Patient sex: M
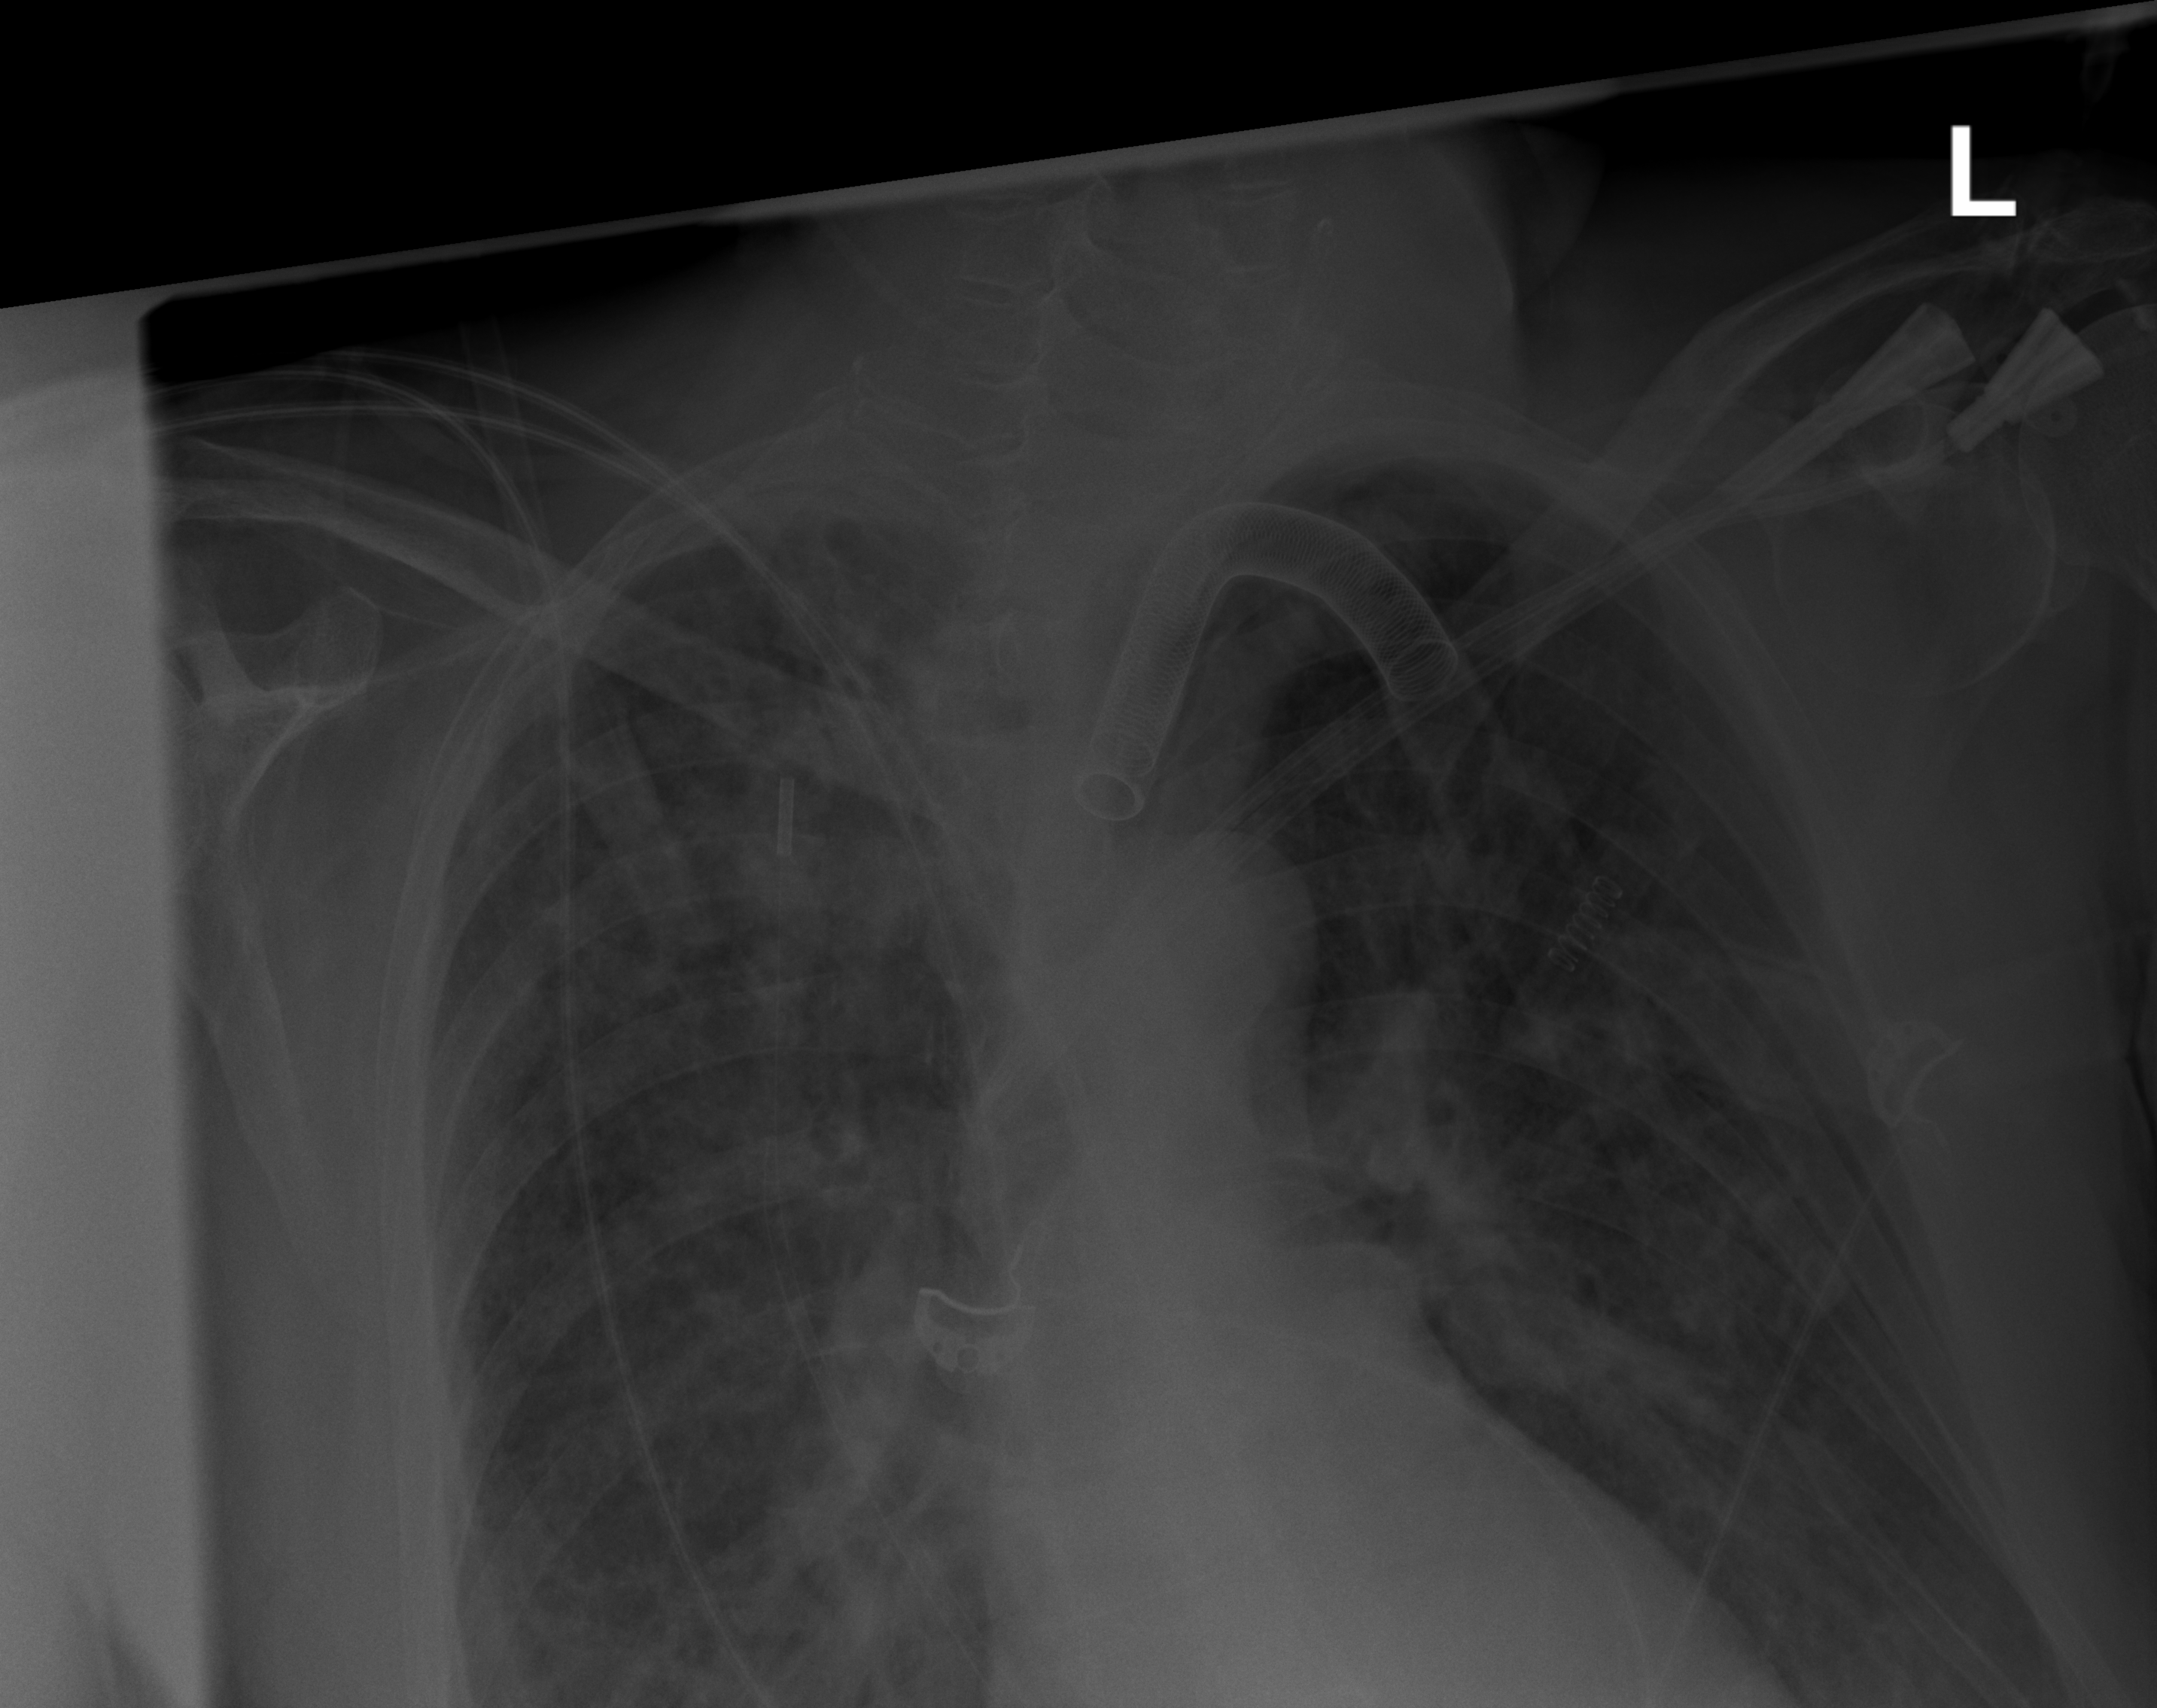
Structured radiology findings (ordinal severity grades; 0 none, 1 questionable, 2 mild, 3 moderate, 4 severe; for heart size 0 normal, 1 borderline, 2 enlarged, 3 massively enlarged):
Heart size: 1
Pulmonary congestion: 2
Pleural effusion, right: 1
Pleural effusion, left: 1
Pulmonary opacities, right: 3
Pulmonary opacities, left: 3
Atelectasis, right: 2
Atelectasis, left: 2